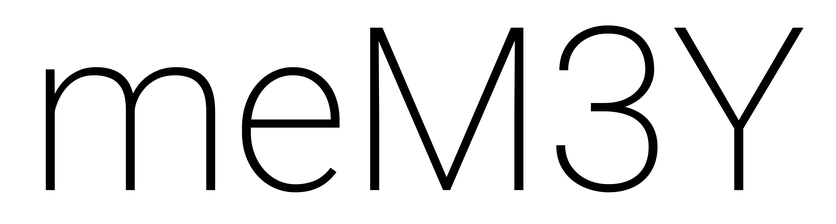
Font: Roboto_ExtraLight